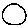
Label: circle